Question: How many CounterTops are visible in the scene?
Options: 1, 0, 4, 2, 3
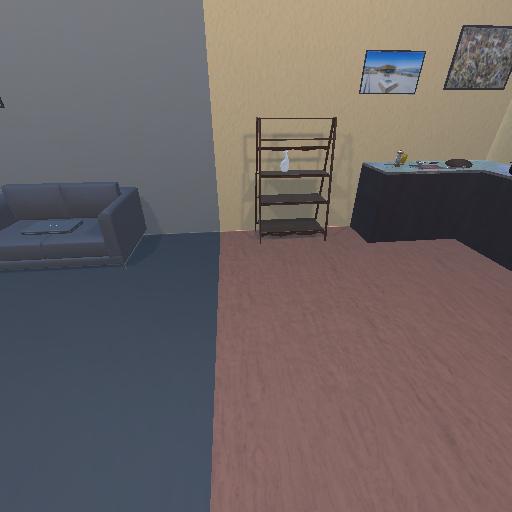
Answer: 1